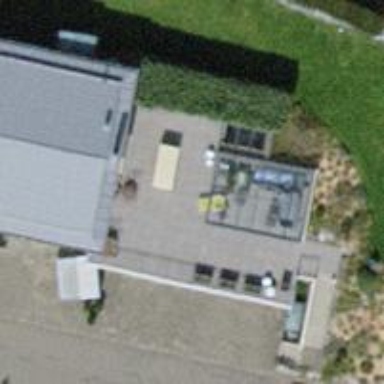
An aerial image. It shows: Terrace building.